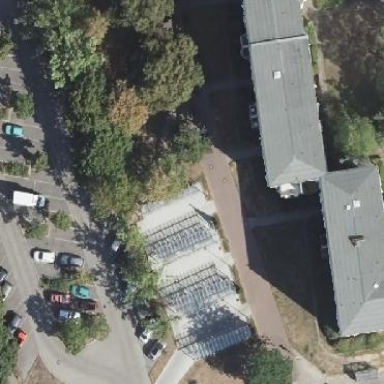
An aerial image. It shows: Two-tier bicycle parking area with paving stones.